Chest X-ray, PA view. Patient: 49 years old, sex F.
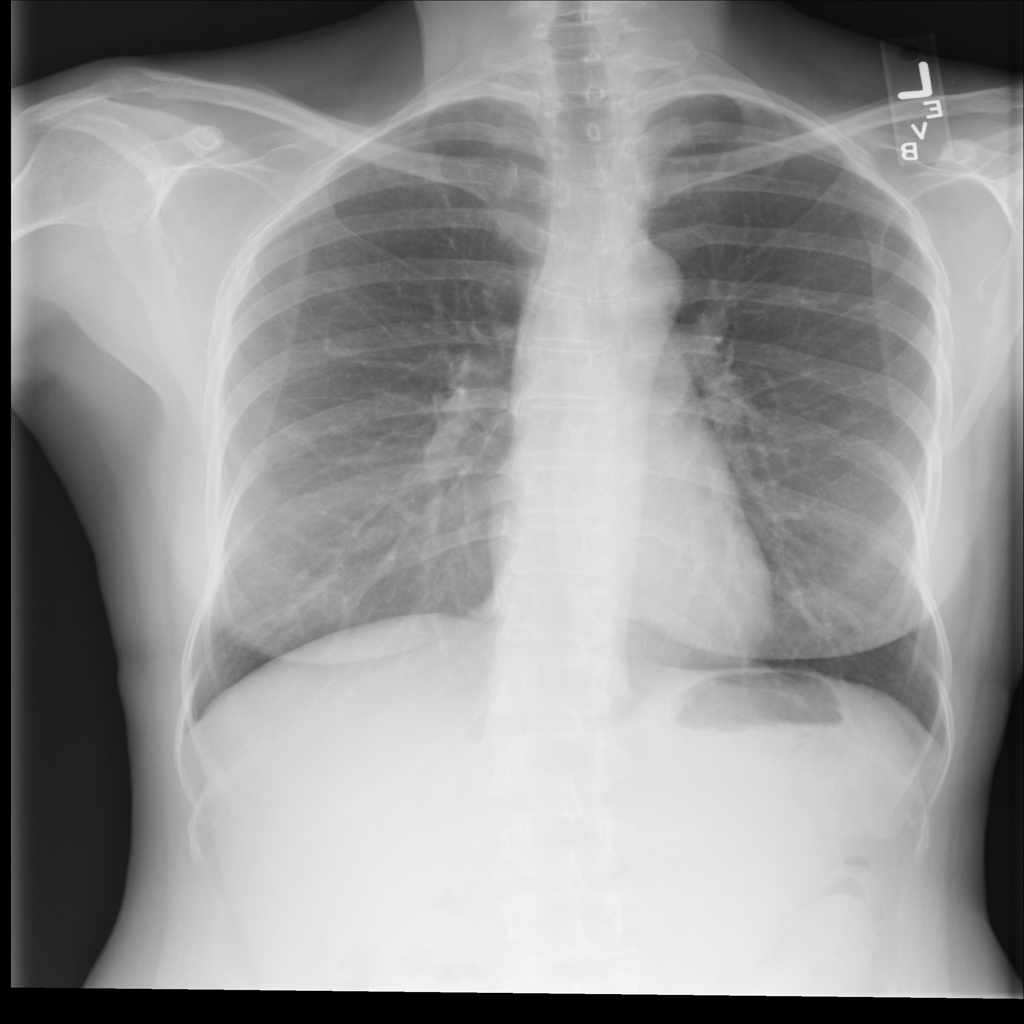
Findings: No Finding